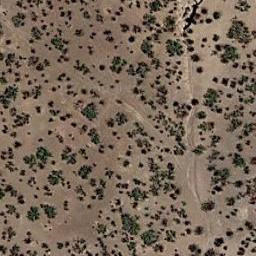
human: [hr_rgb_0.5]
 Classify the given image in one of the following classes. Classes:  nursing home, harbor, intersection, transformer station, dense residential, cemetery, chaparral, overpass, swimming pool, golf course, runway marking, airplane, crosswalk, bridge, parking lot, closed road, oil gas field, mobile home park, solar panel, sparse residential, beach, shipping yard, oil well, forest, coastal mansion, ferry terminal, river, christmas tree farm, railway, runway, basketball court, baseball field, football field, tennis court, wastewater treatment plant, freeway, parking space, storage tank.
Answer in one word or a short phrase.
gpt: chaparral